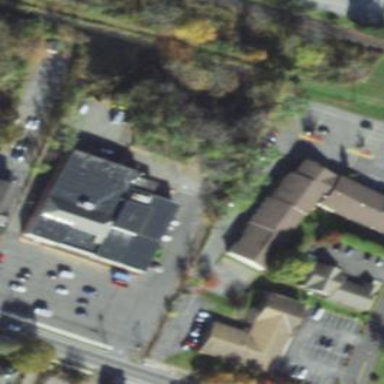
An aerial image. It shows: Motel building.